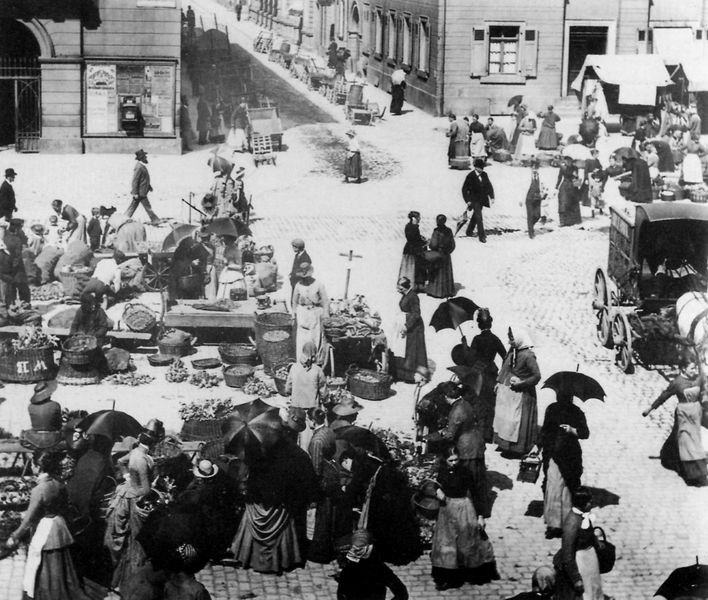
Titel: Marktplatz in Karlsruhe
Künstler: Oskar Suck
Standort: Leverkusen
Institution: Foto-Historama
Schlagwörter: dunkel, frauen, menschen, sitzen, fenster, grau, hell, hüte, kleider, männer, strasse, tisch, schirm, tier, weg, falten, teller, häuser, sonne, fensterläden, handel, karren, kinder, pferd, keramik, pflaster, röcke, körbe, hitze, türe, amerika, kutsche, markt, platz, rad, wagen, vasen, tor, foto, fotografie, photographie, eingang, fensterladen, verkauf, kreuzung, schirme, mäntel, stand, photo, portal, kunden, fässer, töpfer, behälter, schürtze, buden, waren, trasse, bodens, pfalstersteine, rell, schatteng